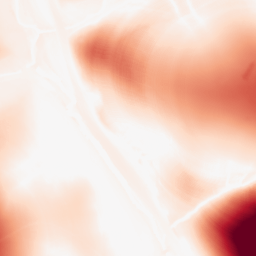
Category: morphological
Decomposition family: morphological
Decomposition parameters: operation: opening
size: 100
Upsampling method: sinc_blackman
Upsampling parameters: scale: 4
kernel_size: 16
Upsampling scale: 4